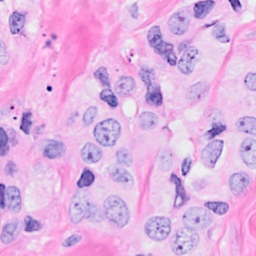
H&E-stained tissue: Breast